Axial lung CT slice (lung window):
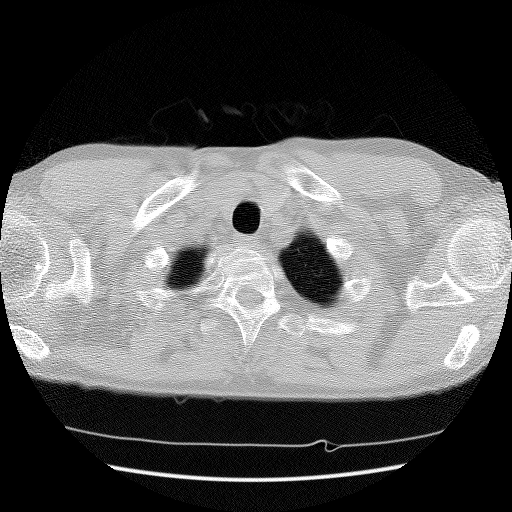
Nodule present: no